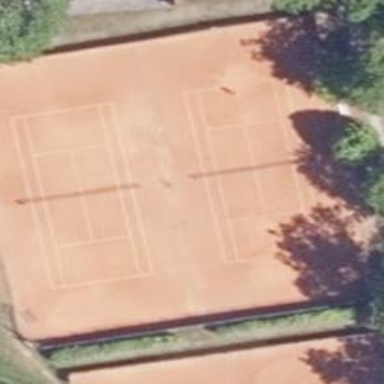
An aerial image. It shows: Tennis court on the leisure land pitch.